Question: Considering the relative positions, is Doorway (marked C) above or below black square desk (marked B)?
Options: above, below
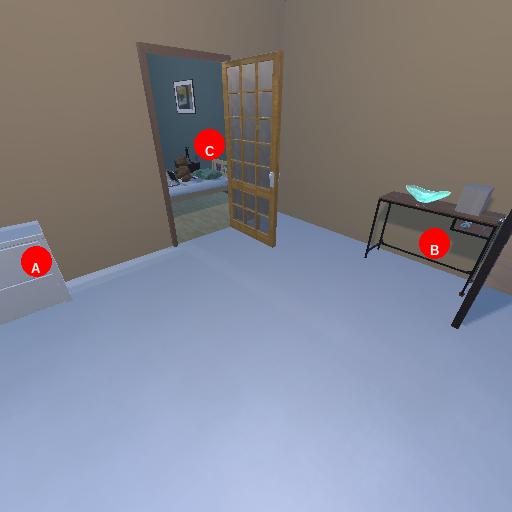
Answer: above